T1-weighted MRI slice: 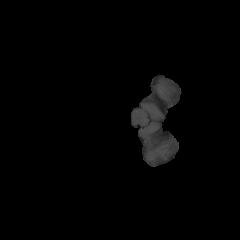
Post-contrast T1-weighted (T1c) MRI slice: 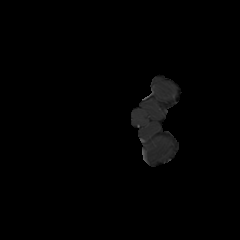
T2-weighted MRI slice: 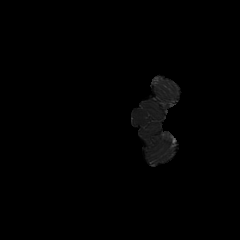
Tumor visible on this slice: no